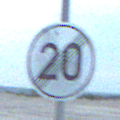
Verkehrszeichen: EndeGeschwindigkeit20
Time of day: SunriseSunset
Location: Outdoor (Beach)
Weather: PartlyCloudy
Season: NotSpecified
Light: Natural